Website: apple
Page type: order-returns
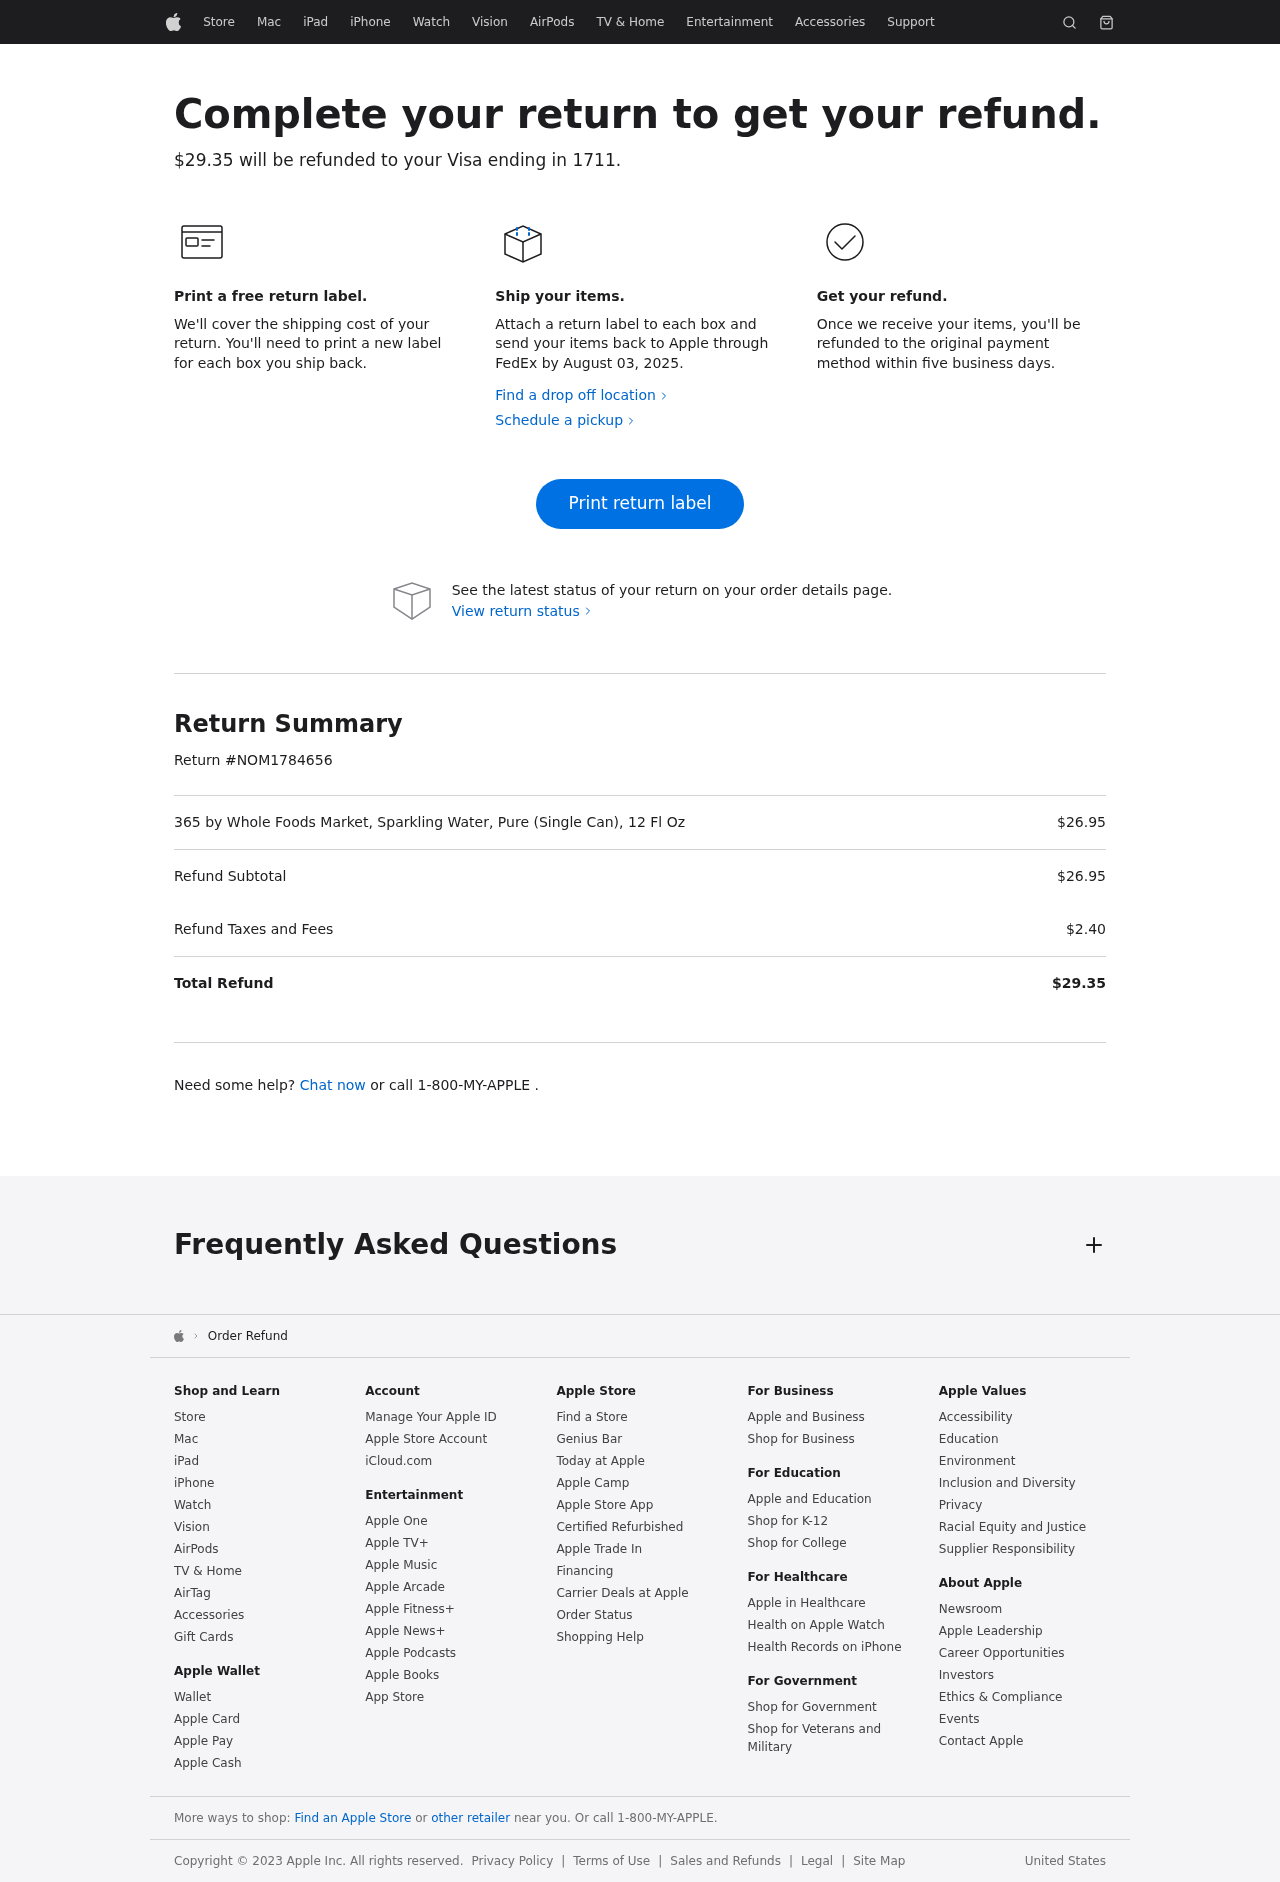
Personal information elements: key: PII_CARD_LAST4
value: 1711
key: PII_CARD_TYPE
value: Visa
Product elements: key: PRODUCT1_NAME
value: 365 by Whole Foods Market, Sparkling Water, Pure (Single Can), 12 Fl Oz
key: PRODUCT1_PRICE
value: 26.95
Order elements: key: ORDER_TOTAL
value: $29.35
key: ORDER_RETURN_BY_DATE
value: August 03, 2025
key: ORDER_RETURN_ID
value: NOM1784656
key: ORDER_SUBTOTAL
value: $26.95
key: ORDER_TAX
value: $2.40